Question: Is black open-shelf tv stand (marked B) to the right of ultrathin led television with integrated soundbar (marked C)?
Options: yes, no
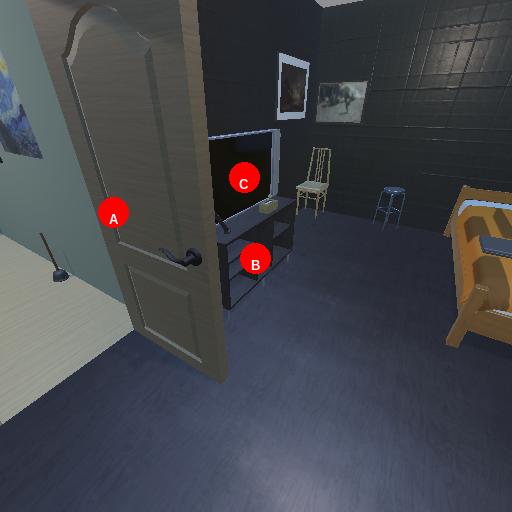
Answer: yes